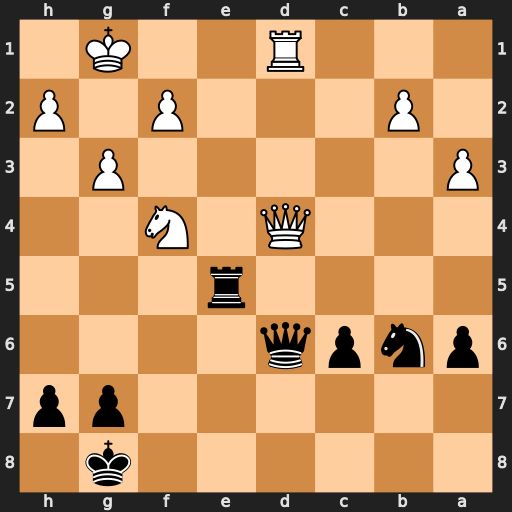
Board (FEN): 6k1/6pp/pnpq4/4r3/3Q1N2/P5P1/1P3P1P/3R2K1
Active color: b
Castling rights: -
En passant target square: -
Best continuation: Re1+ Kg2 Rxd1